Question: I have created an event for my phpmyadmin and it does not work. I want to reset all of the rows with my credits column. Here is the image

'''
update CUSTOMERS
set NETFLIX=5
'''
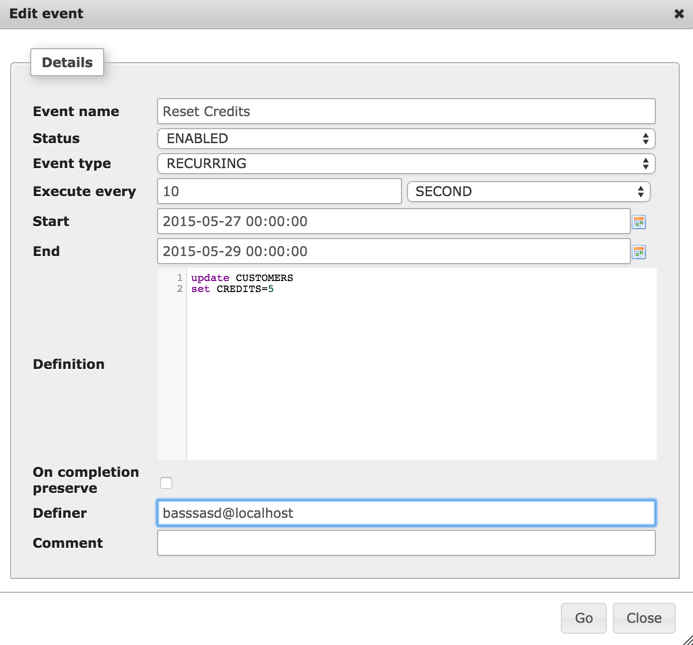
Answer: Is your event scheduler active?
On the phpMyAdmin Events page, look in the bottom right area for "Event scheduler status" -- make sure the toggle is green and showing "On" like this:

Also check the server time, you can do so by going to the SQL tab and running the query 'SELECT NOW();' -- there's an off chance your server thinks it's February or 2016 or something.
Are your column names really all caps? It might fail if you're not matching the case. You can check this by copying and pasting the query in to the SQL tab.